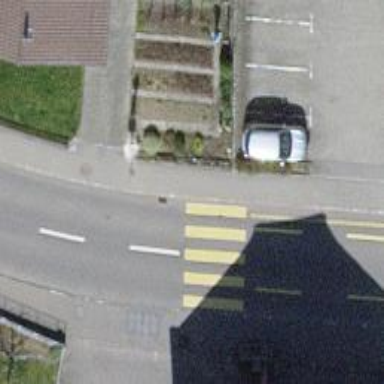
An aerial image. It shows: Zebra crossing on footway.